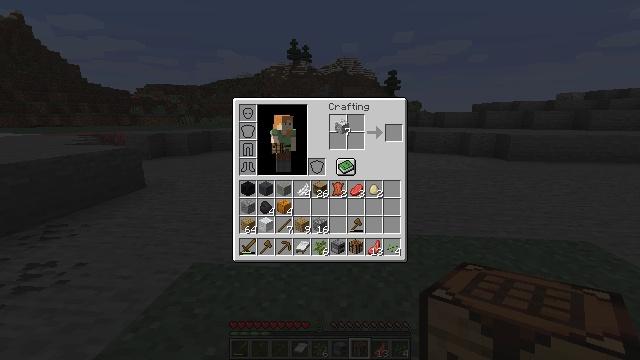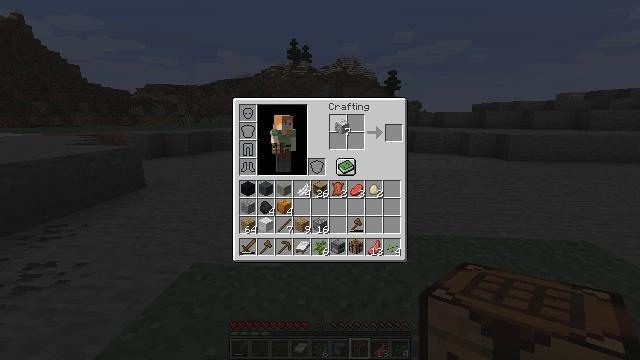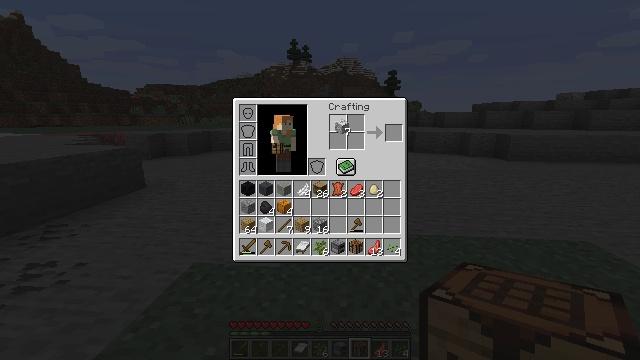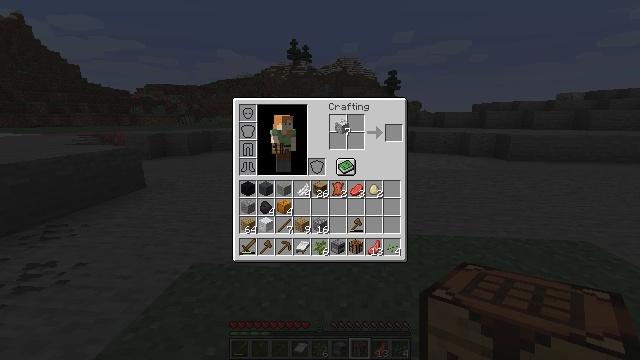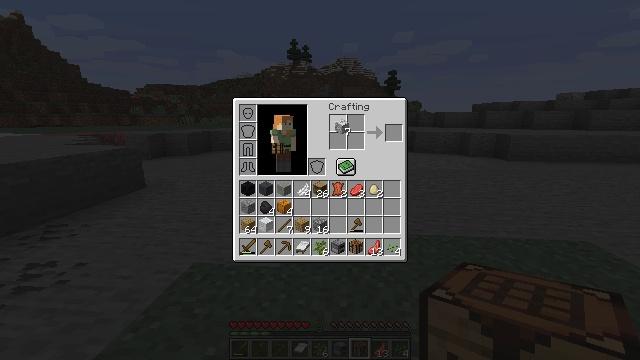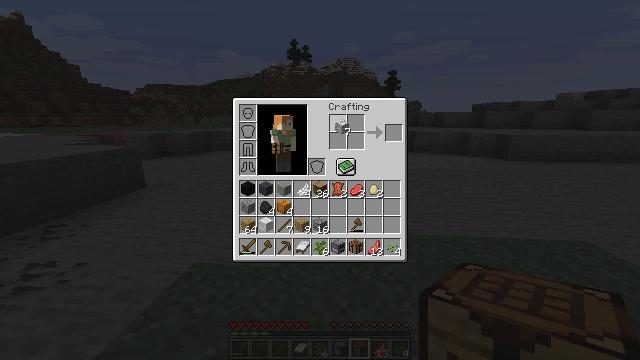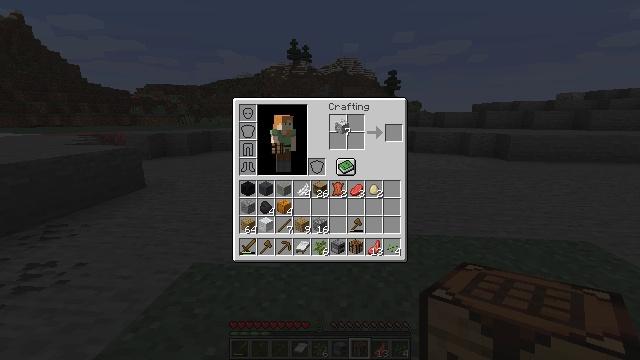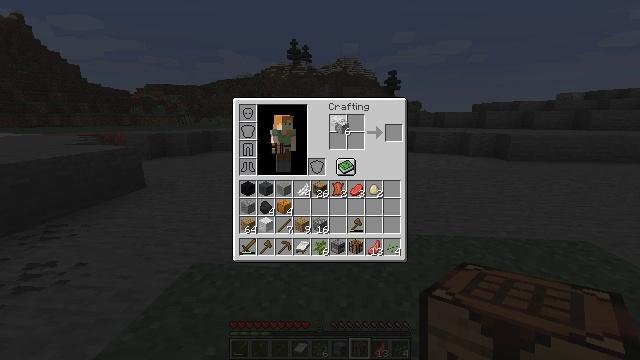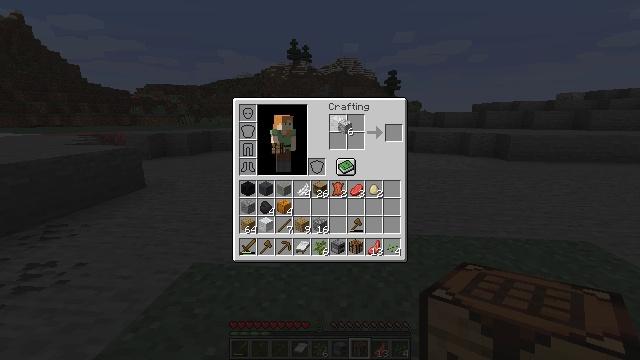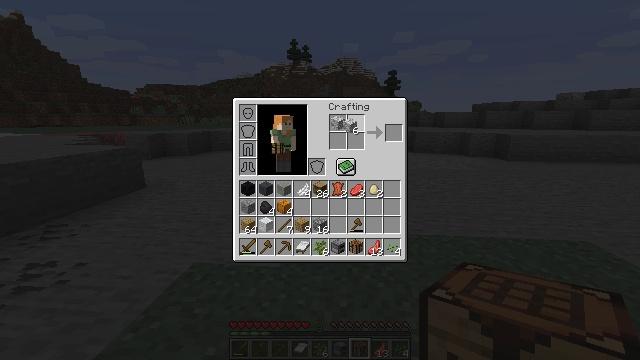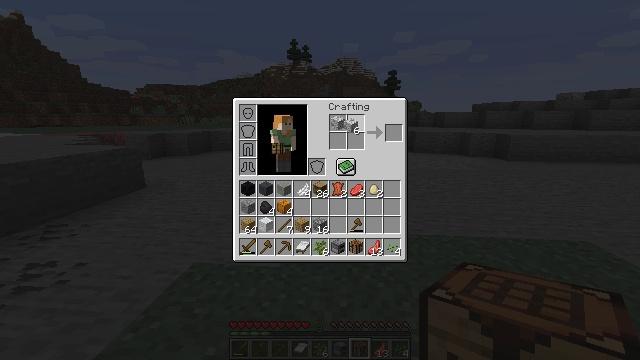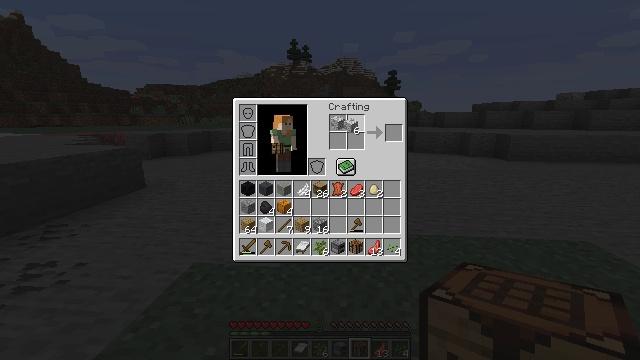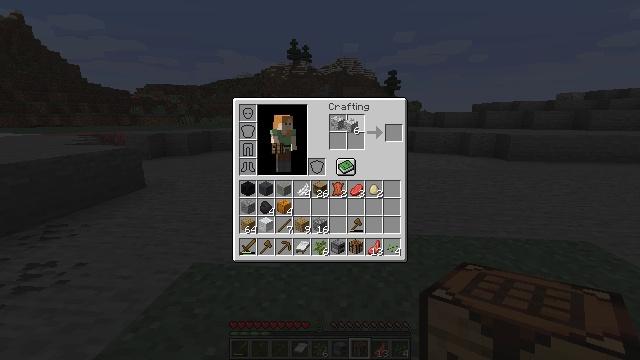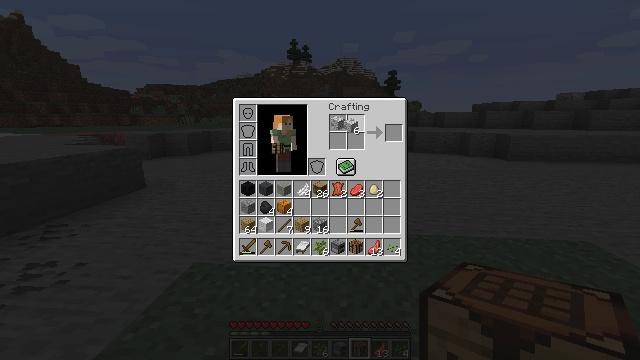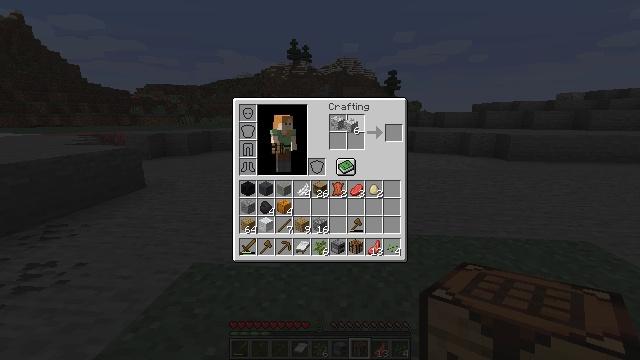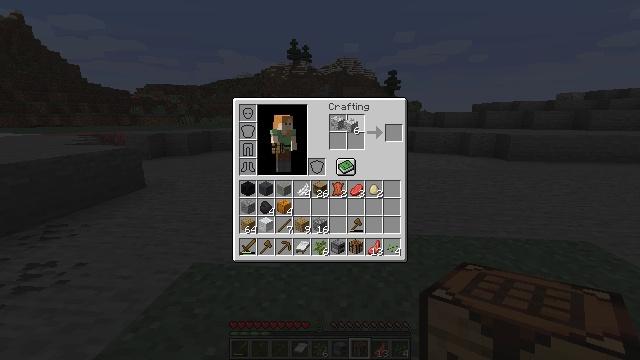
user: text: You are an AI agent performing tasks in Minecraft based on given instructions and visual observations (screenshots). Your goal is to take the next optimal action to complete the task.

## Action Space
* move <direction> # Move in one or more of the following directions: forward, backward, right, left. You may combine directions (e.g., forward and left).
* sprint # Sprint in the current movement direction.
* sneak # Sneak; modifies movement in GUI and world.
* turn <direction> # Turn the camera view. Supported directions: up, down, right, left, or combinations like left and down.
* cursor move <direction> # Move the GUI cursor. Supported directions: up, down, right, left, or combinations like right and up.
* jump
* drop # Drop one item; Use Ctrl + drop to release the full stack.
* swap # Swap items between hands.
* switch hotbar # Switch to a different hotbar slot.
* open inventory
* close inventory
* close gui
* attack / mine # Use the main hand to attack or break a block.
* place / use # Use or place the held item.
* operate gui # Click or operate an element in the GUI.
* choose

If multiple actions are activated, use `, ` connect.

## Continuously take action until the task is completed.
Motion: motion action
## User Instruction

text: Convert diorite into polished diorite in the crafting menu.
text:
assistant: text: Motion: no_op
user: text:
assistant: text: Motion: no_op
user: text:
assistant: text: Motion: no_op
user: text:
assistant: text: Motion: choose
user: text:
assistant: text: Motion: choose
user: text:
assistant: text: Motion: choose
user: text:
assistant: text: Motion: no_op
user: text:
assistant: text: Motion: no_op
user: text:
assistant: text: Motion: no_op
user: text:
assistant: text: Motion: no_op
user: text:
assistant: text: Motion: no_op
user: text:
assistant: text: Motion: no_op
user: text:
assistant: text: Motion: no_op
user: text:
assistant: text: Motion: no_op
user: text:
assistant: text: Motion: choose
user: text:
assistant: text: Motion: choose
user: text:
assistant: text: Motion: choose
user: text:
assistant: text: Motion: no_op
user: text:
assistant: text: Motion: no_op
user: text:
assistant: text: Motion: no_op
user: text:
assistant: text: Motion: no_op
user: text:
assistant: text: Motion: no_op
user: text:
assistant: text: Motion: no_op
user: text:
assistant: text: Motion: choose
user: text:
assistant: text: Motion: choose
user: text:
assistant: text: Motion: choose
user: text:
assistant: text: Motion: choose
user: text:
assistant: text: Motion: no_op
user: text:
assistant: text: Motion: no_op
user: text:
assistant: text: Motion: no_op